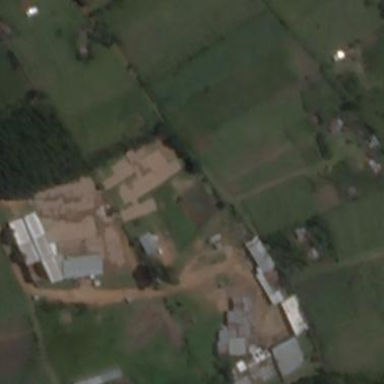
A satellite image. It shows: Farmyard area.